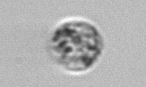
Label: Amoeba